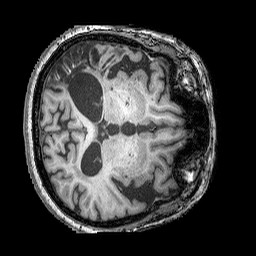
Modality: T1w
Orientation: axial
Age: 66
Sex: female
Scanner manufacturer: siemens
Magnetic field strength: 3 T
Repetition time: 2.25 s
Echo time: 0.00415 s